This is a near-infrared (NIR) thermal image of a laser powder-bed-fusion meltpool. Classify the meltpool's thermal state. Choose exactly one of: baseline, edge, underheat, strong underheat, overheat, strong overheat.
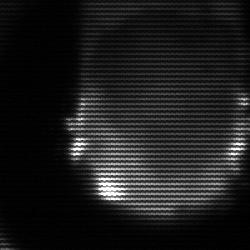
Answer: edge